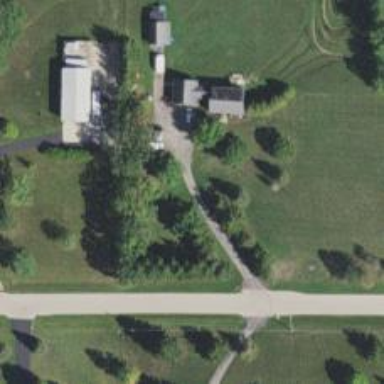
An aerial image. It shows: Driveway leading to service road.